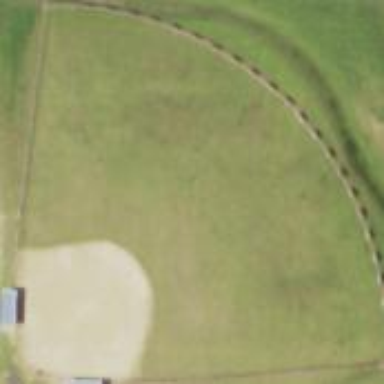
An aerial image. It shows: Baseball pitch for leisure land activities.